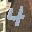
Label: 4